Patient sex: F
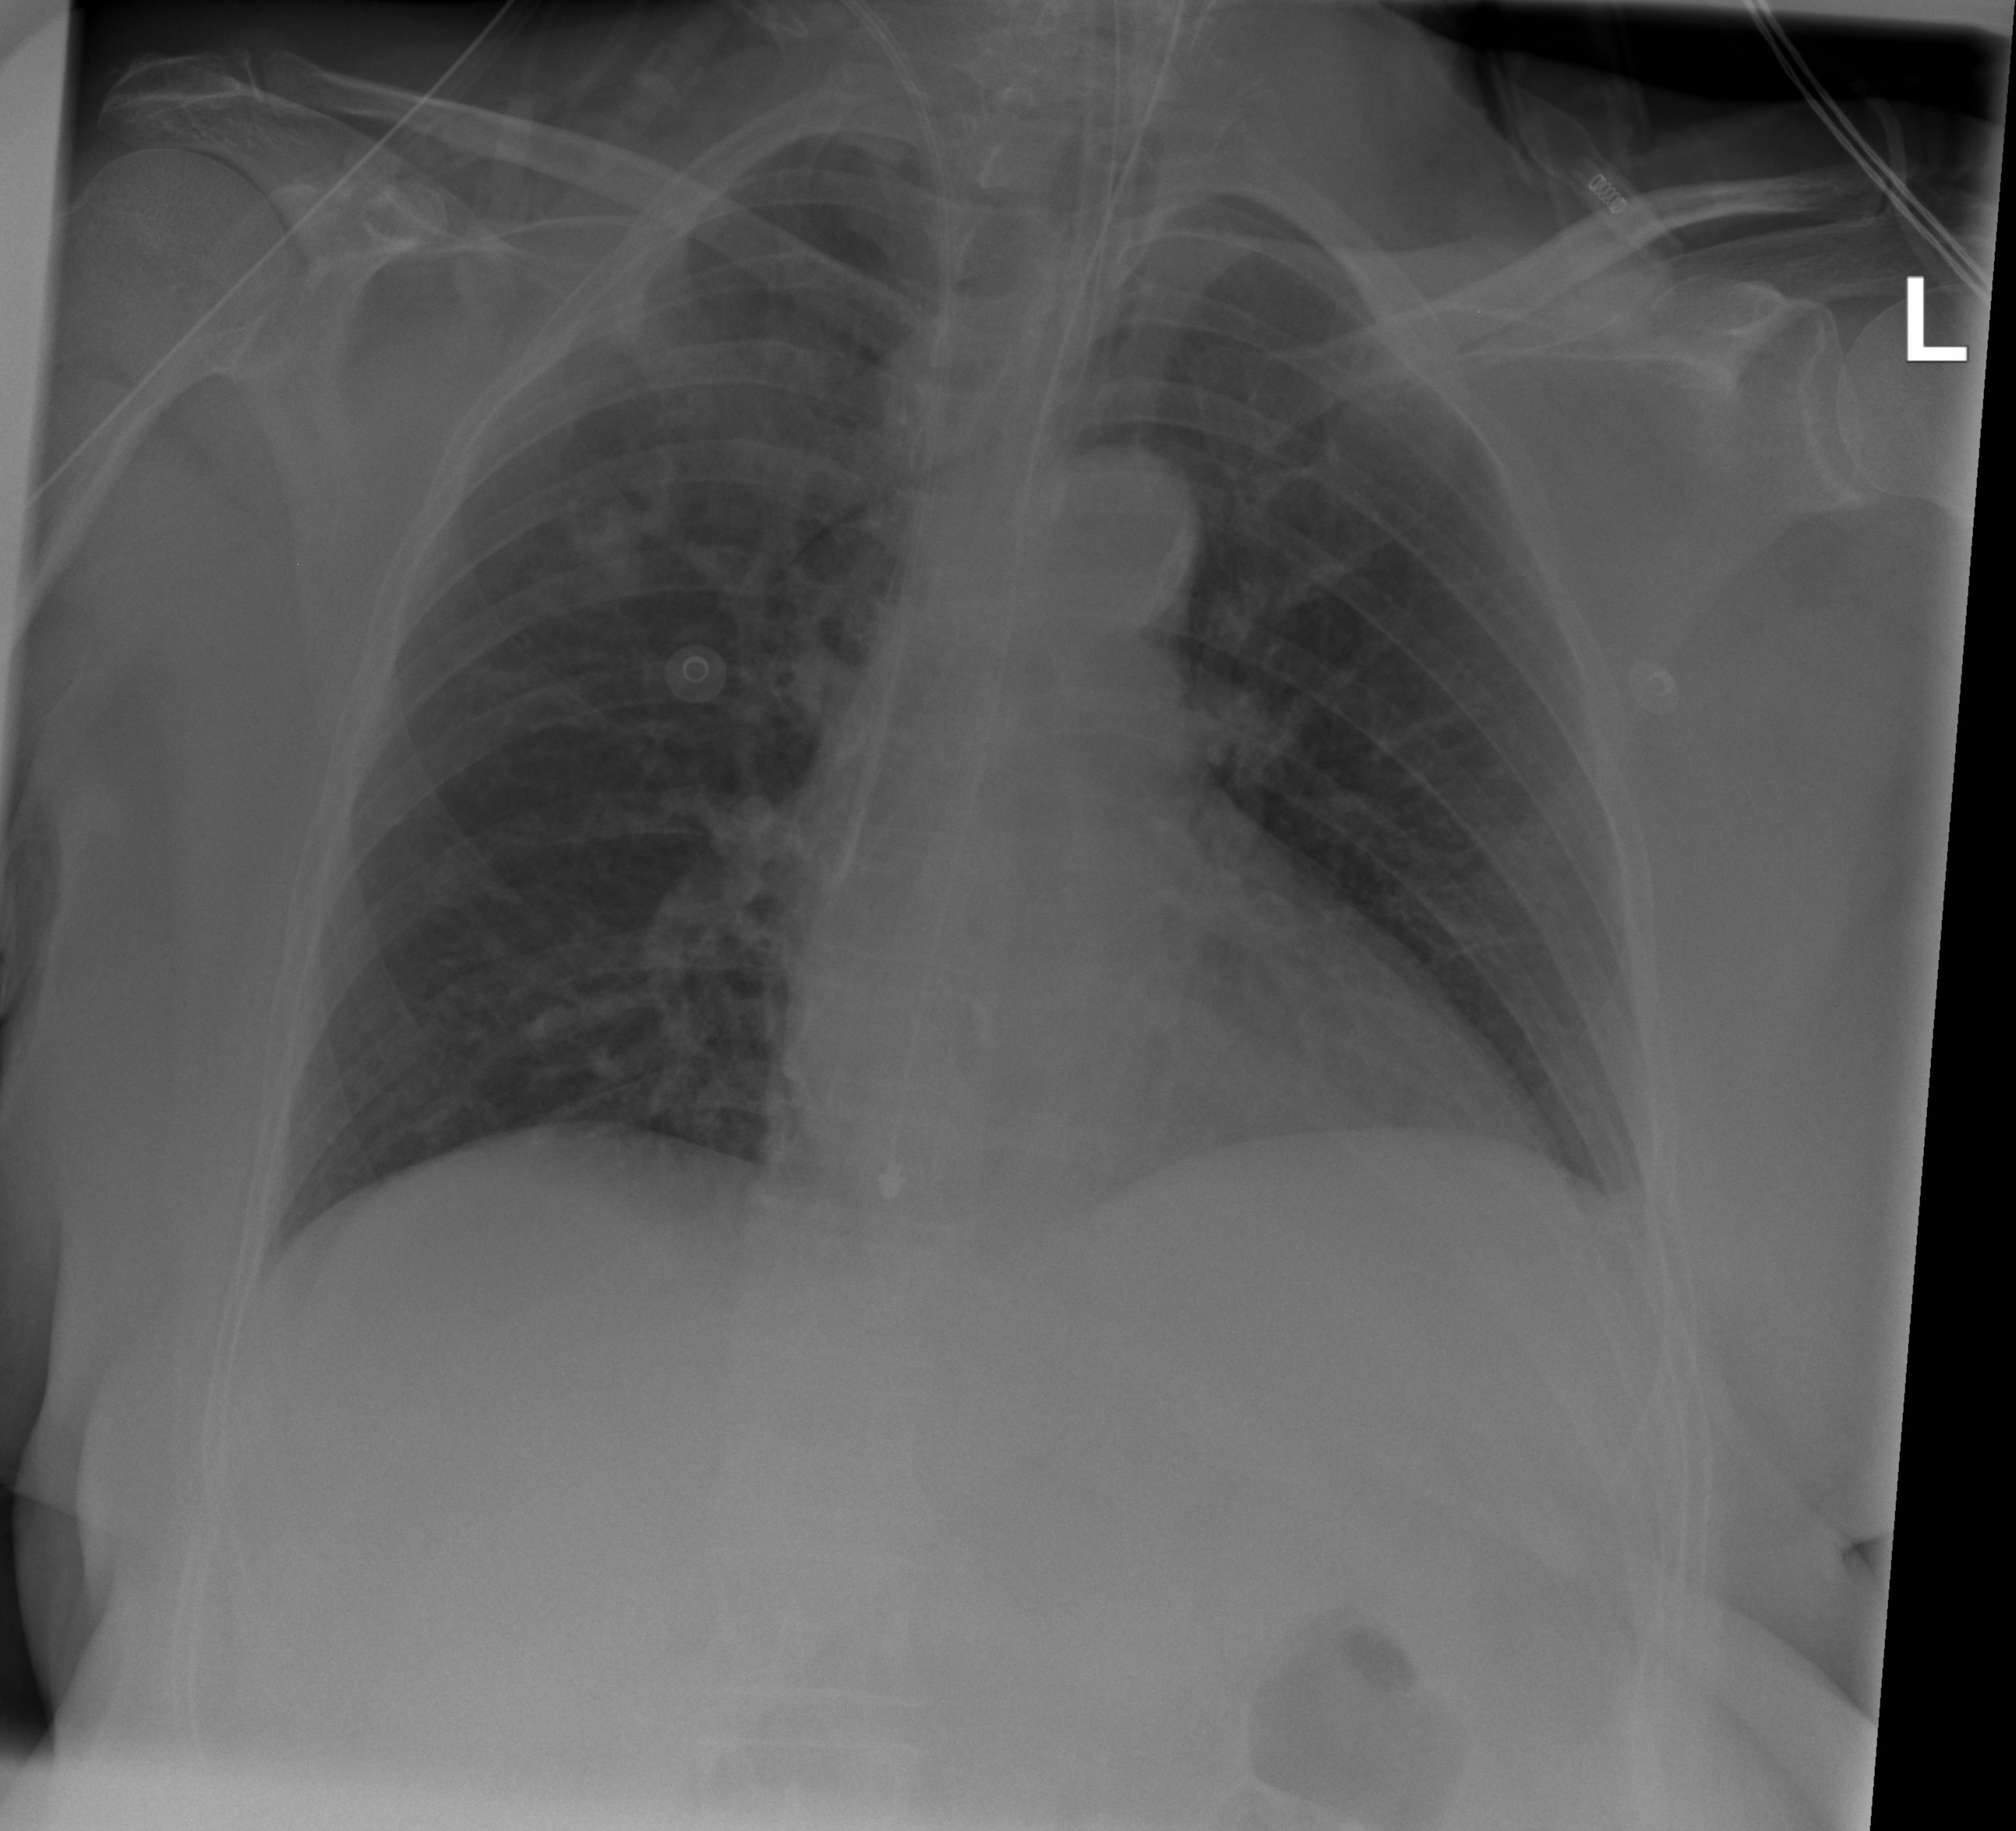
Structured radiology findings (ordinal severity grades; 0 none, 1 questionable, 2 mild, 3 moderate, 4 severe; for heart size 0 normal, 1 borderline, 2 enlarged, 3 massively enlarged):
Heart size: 1
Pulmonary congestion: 2
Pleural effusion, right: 2
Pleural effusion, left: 2
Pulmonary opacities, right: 2
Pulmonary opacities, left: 0
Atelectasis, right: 2
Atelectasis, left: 0